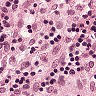
Metastatic tissue present: no